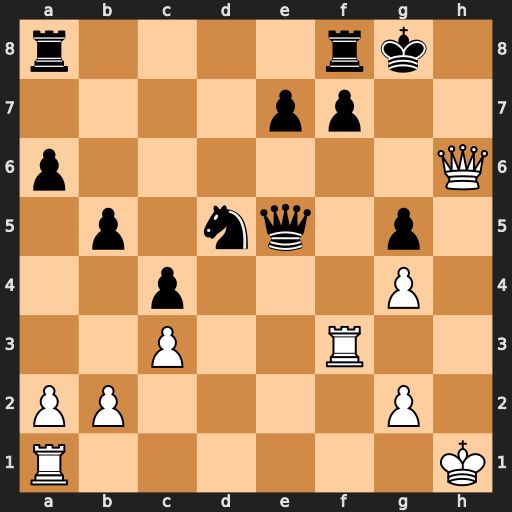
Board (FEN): r4rk1/4pp2/p6Q/1p1nq1p1/2p3P1/2P2R2/PP4P1/R6K
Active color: w
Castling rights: -
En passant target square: -
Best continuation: Rf5 Qxf5 gxf5